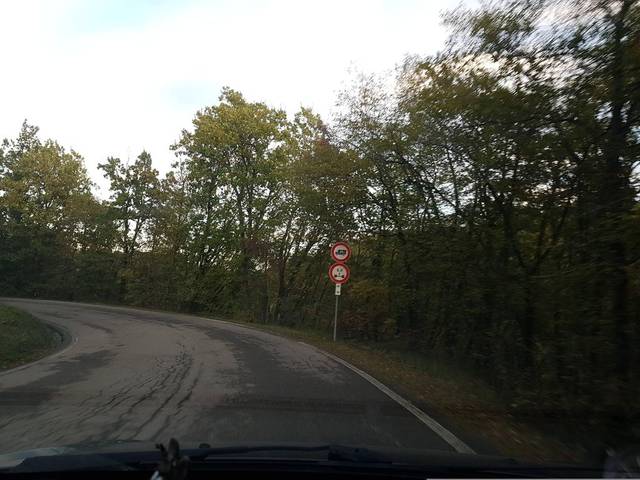
Region: Italy
Coordinates: 44.512, 10.524